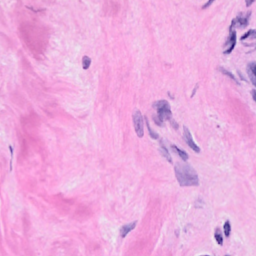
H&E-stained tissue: Breast